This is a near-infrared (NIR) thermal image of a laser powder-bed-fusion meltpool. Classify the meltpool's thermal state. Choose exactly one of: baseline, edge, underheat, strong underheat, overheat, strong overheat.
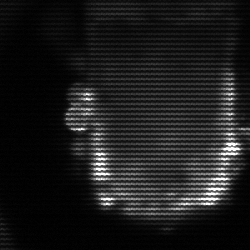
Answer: baseline